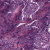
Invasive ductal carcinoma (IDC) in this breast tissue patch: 1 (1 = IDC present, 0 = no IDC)